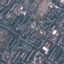
Land use / land cover class: Residential